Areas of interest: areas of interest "Commercial service"
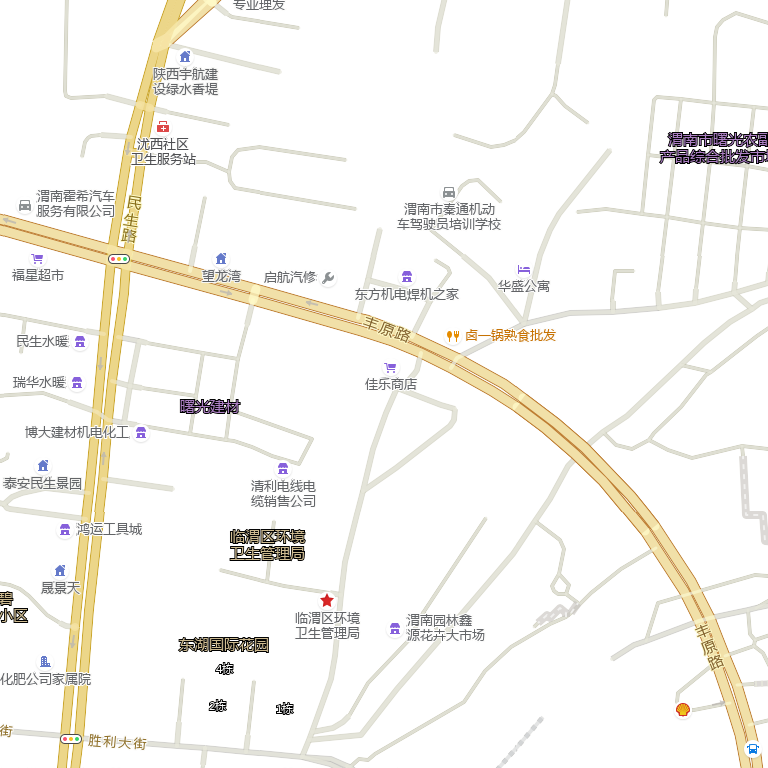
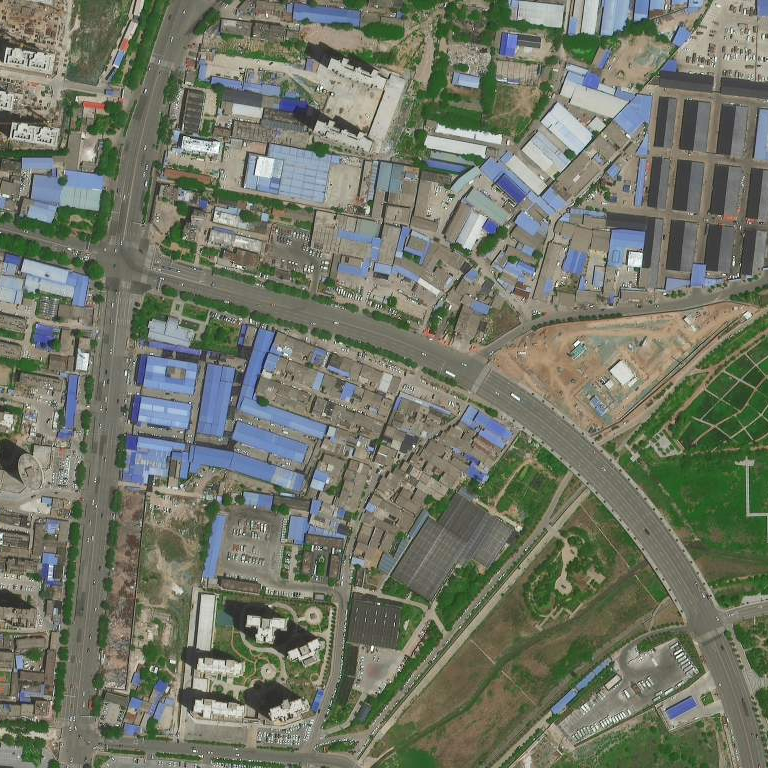